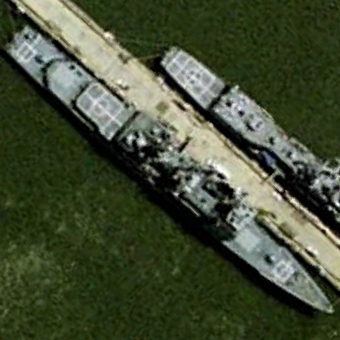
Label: cruiser